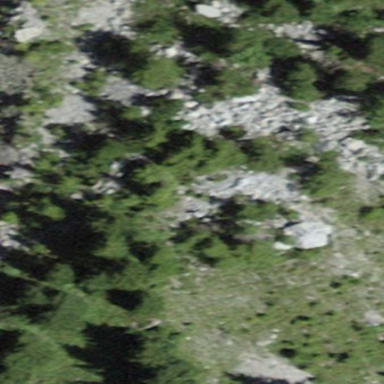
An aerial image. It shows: Forest area.